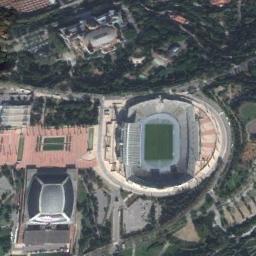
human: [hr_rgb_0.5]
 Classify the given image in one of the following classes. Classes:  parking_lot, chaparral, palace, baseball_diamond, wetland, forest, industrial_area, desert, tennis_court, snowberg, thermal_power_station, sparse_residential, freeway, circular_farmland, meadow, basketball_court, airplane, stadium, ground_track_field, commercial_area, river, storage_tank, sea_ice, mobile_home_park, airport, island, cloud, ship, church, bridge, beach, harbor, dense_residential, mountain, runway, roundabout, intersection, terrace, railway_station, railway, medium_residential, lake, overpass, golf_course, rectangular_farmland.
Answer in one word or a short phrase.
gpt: stadium